Field crop: maize
Growth stage: 1
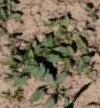
Species: convolvulus